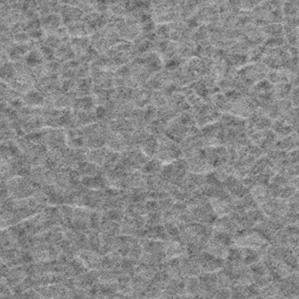
Label: frost